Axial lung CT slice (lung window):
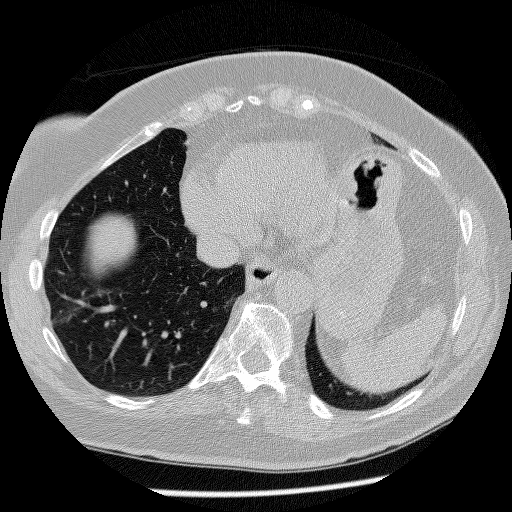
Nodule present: no